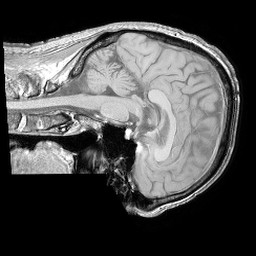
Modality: T1w
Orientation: sagittal
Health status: ill
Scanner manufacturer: philips
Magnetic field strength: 3 T
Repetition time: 0.3787 s
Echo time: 0.002908 s